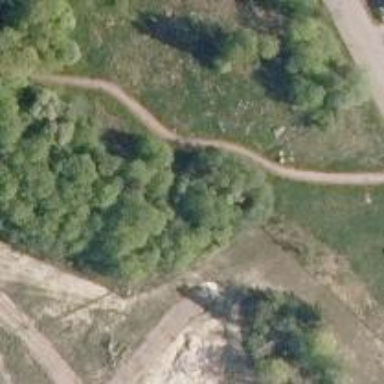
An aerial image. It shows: Cycleway.